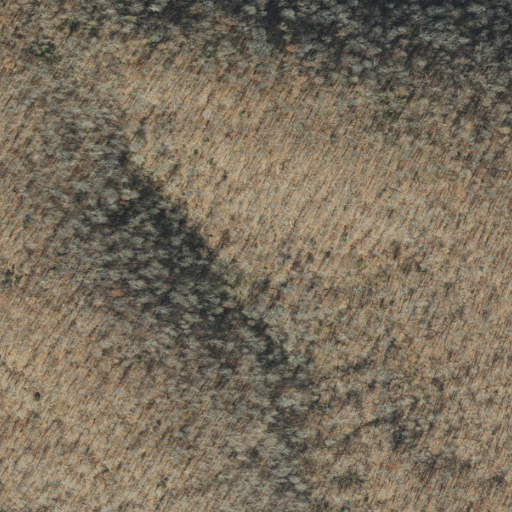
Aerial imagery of plain(s) in Arkansas named Cherry Flat containing only deciduous forest